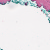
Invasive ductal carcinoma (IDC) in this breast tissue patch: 0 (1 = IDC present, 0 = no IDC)